Field crop: tomato
Growth stage: 2
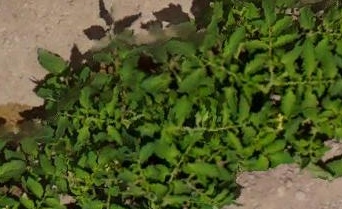
Species: tomato